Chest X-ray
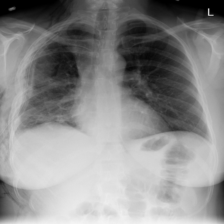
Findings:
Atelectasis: negative
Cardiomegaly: negative
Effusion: negative
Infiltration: negative
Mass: negative
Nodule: negative
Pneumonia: negative
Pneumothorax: positive
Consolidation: negative
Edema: negative
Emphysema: positive
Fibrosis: negative
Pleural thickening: negative
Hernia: negative